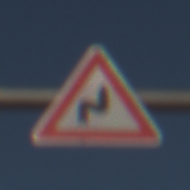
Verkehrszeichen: DoppelkurveRechts
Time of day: MorningAfternoon
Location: Outdoor (Nature)
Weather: PartlyCloudy
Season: NotSpecified
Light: Natural